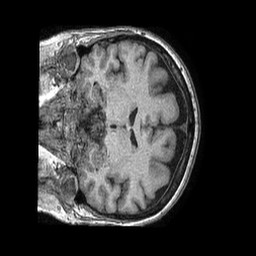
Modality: T1w
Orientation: coronal
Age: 70
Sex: female
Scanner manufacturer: philips
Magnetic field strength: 1.5 T
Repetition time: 0.007553 s
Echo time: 0.003435 s